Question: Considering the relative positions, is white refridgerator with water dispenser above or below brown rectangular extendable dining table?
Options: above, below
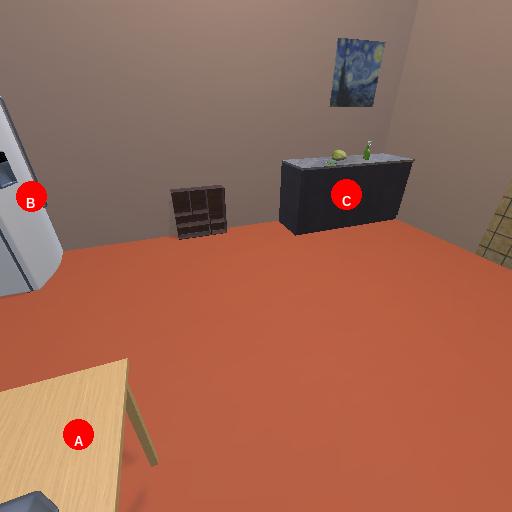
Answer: above